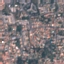
Label: Residential